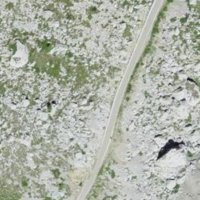
EUNIS habitat code: 48
Species observed at this site:
Adenostyles alpina